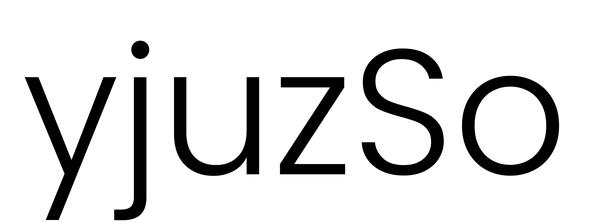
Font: Poppins-Light